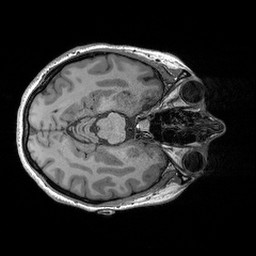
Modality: T1w
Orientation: axial
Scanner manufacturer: siemens
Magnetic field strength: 3 T
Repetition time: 2.3 s
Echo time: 0.00298 s